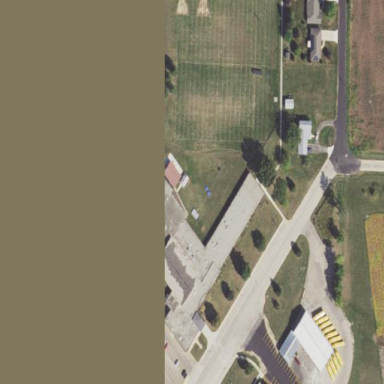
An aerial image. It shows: School building.